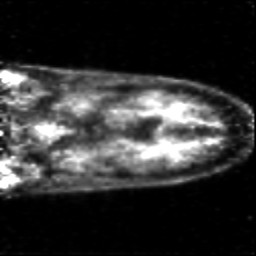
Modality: PET
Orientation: coronal
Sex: male
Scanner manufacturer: siemens